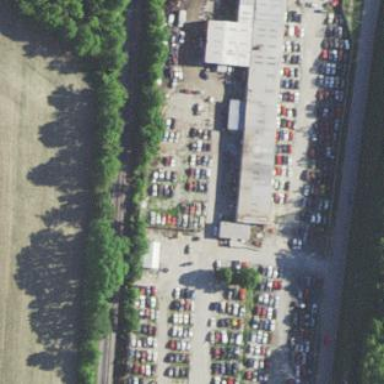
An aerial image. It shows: Scrap yard located in industrial area.